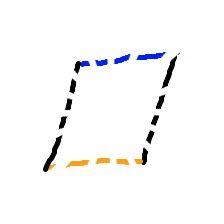
Shape: parallelogram